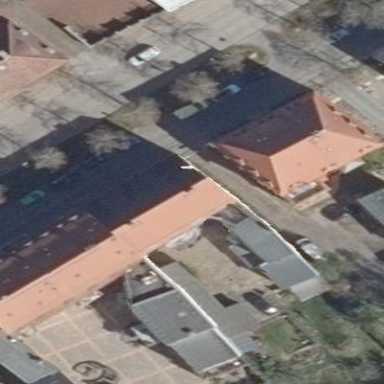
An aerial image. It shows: Residential building.